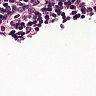
Metastatic tissue present: no